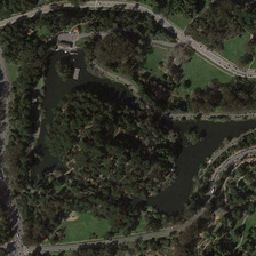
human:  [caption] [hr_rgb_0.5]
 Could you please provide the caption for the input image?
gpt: Rows of tall trees were planted on both sides of the road.

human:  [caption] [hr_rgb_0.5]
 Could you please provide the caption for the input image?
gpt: High tree lines were planted on both sides of the road.

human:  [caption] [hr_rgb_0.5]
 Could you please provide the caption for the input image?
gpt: A row of tall trees was planted on both sides of the road.

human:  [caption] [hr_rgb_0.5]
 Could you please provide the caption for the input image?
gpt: Trees on both sides

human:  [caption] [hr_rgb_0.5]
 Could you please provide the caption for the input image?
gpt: rows of tall trees have been planted on both sides of the road.